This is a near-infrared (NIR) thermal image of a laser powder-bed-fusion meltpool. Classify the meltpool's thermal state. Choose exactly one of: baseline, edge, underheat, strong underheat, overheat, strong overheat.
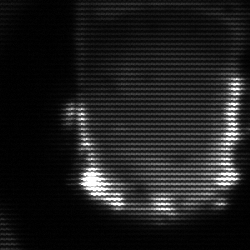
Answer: baseline